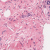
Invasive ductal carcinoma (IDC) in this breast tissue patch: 0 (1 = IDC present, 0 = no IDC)